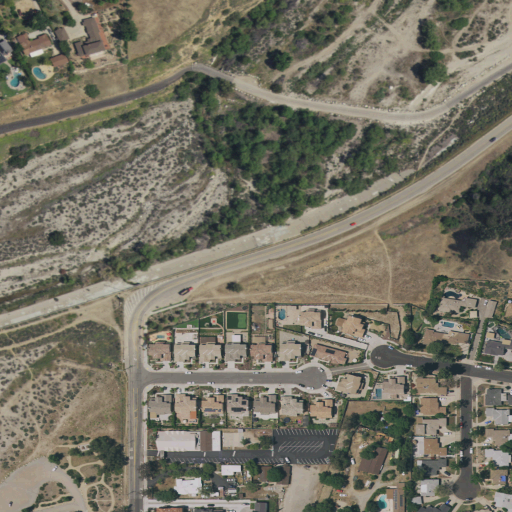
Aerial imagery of valley in California named Big Tujunga Canyon containing herbaceous wetlands, low intensity development, medium intensity development, open development, grassland, shrub, high intensity development, and woody wetlands